Platform: macOS
Application: Arc Browser
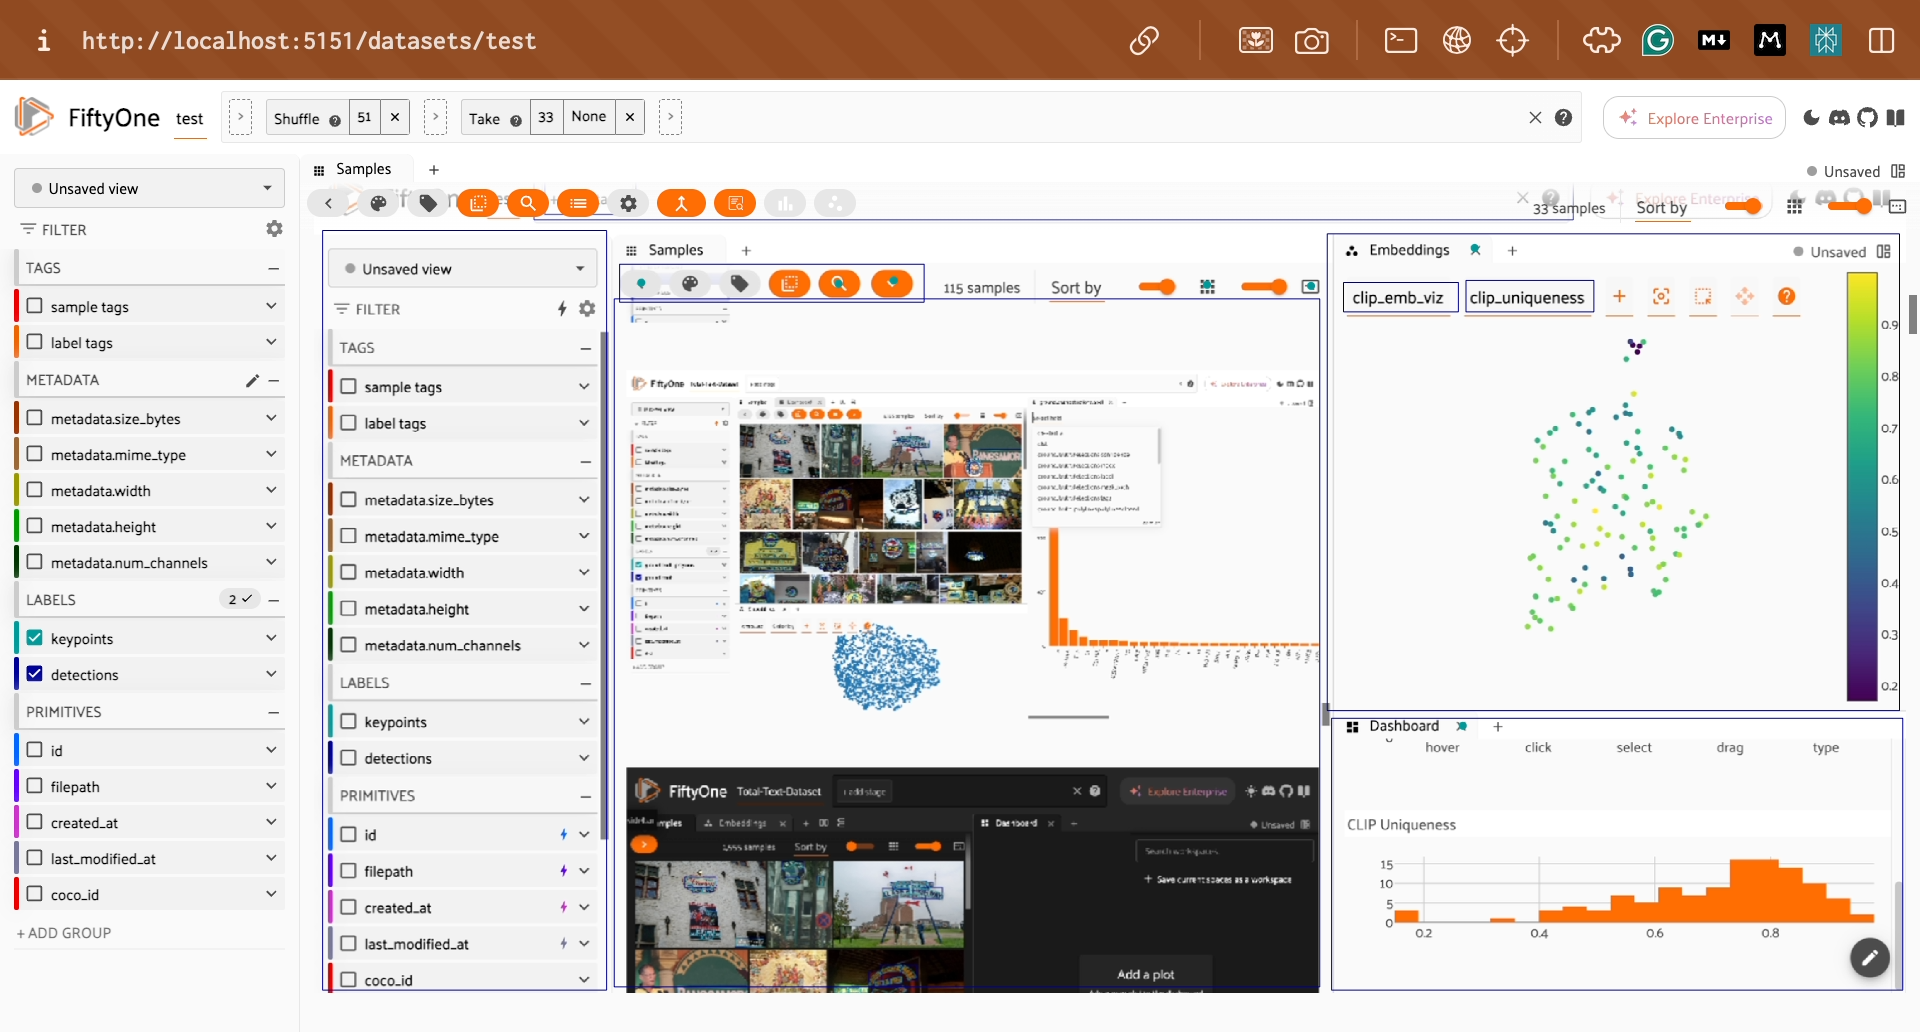
task_description: Locate the actions row toolbar
action_type: hover
element_info: Menu Item
steps_since_start: 1